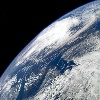
Label: cloud